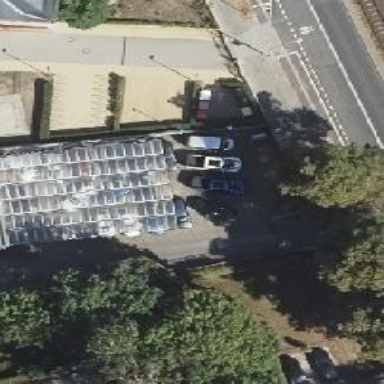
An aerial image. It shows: Car shop that offers dealer and repair services.